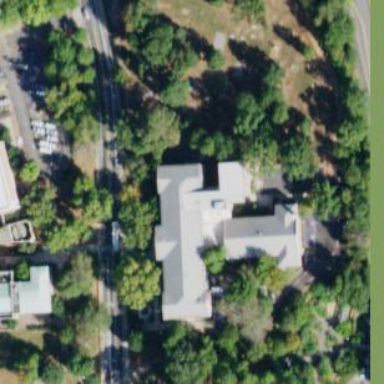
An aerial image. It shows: View of university building.